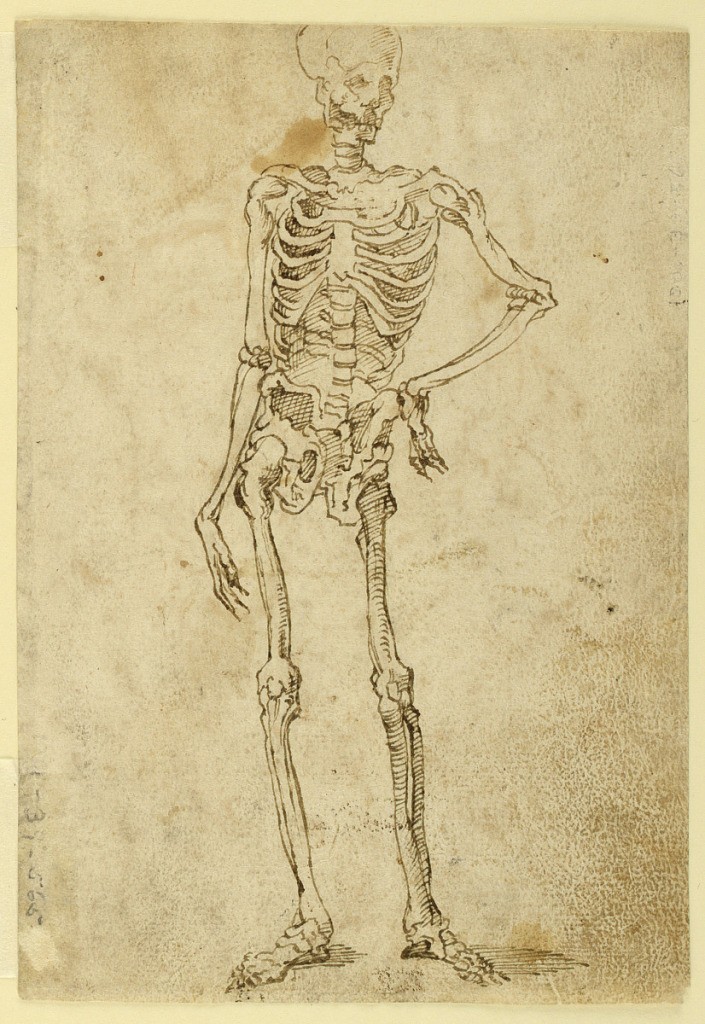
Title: Skeleton
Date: ca. 1550
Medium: Pen and brown ink on paper
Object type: Drawing
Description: Ideal human skeleton shown standing contrapposto, with the left hand on hip.